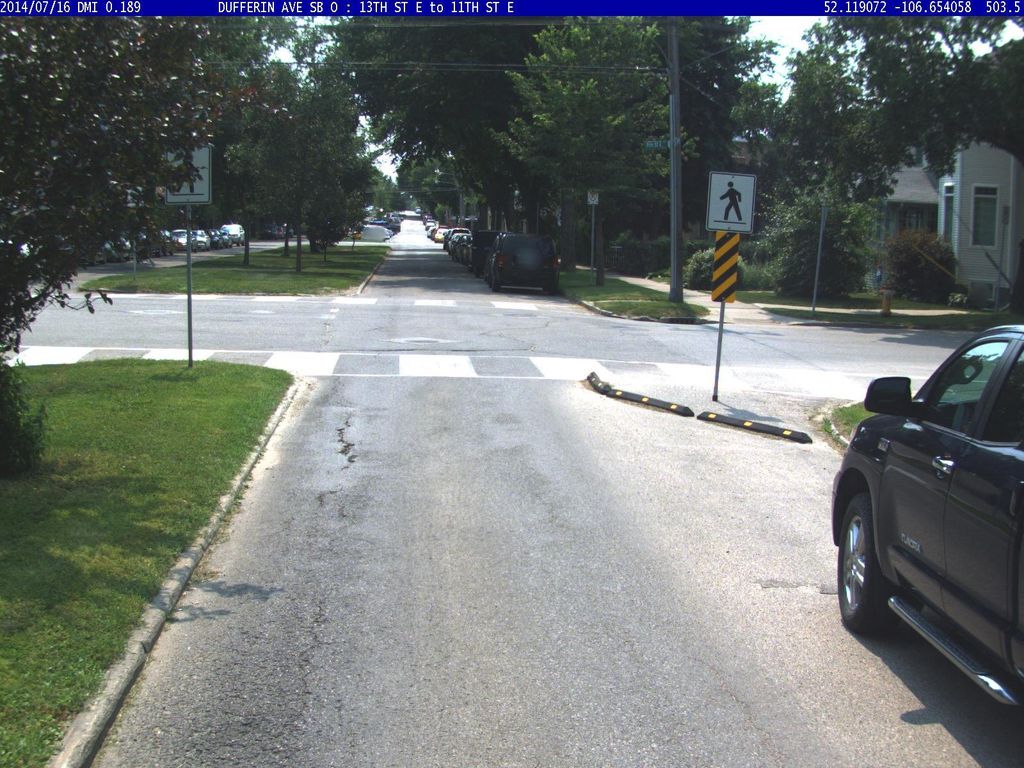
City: saskatoon